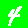
Digit: 4